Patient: sex F, age 59
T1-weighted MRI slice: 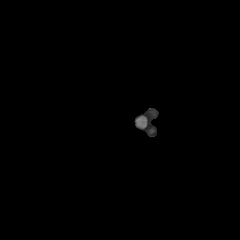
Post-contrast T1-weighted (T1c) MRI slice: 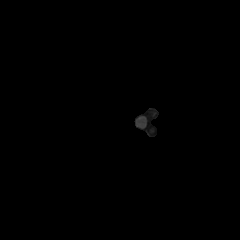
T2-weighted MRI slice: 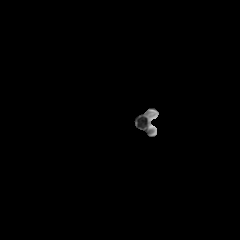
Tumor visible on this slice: no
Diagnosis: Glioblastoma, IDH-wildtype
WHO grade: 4